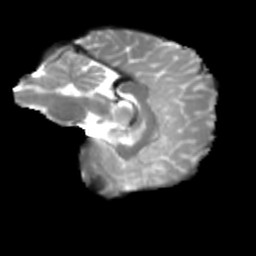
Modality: T2w
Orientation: sagittal
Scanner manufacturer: siemens
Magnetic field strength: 3 T
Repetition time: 4 s
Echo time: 0.0594 s